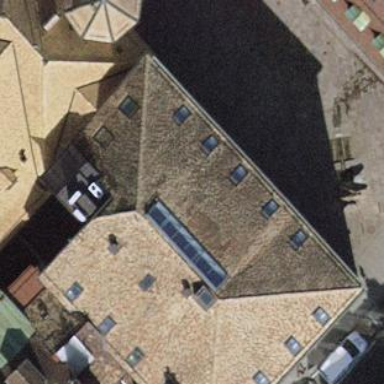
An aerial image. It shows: Townhall building with hipped roof shape.